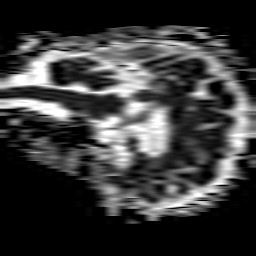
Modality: ADC
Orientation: sagittal
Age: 71
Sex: male
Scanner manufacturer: philips
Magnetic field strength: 1.5 T
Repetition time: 4.911 s
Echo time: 0.07794 s